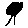
Label: tree